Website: macys
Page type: gifting
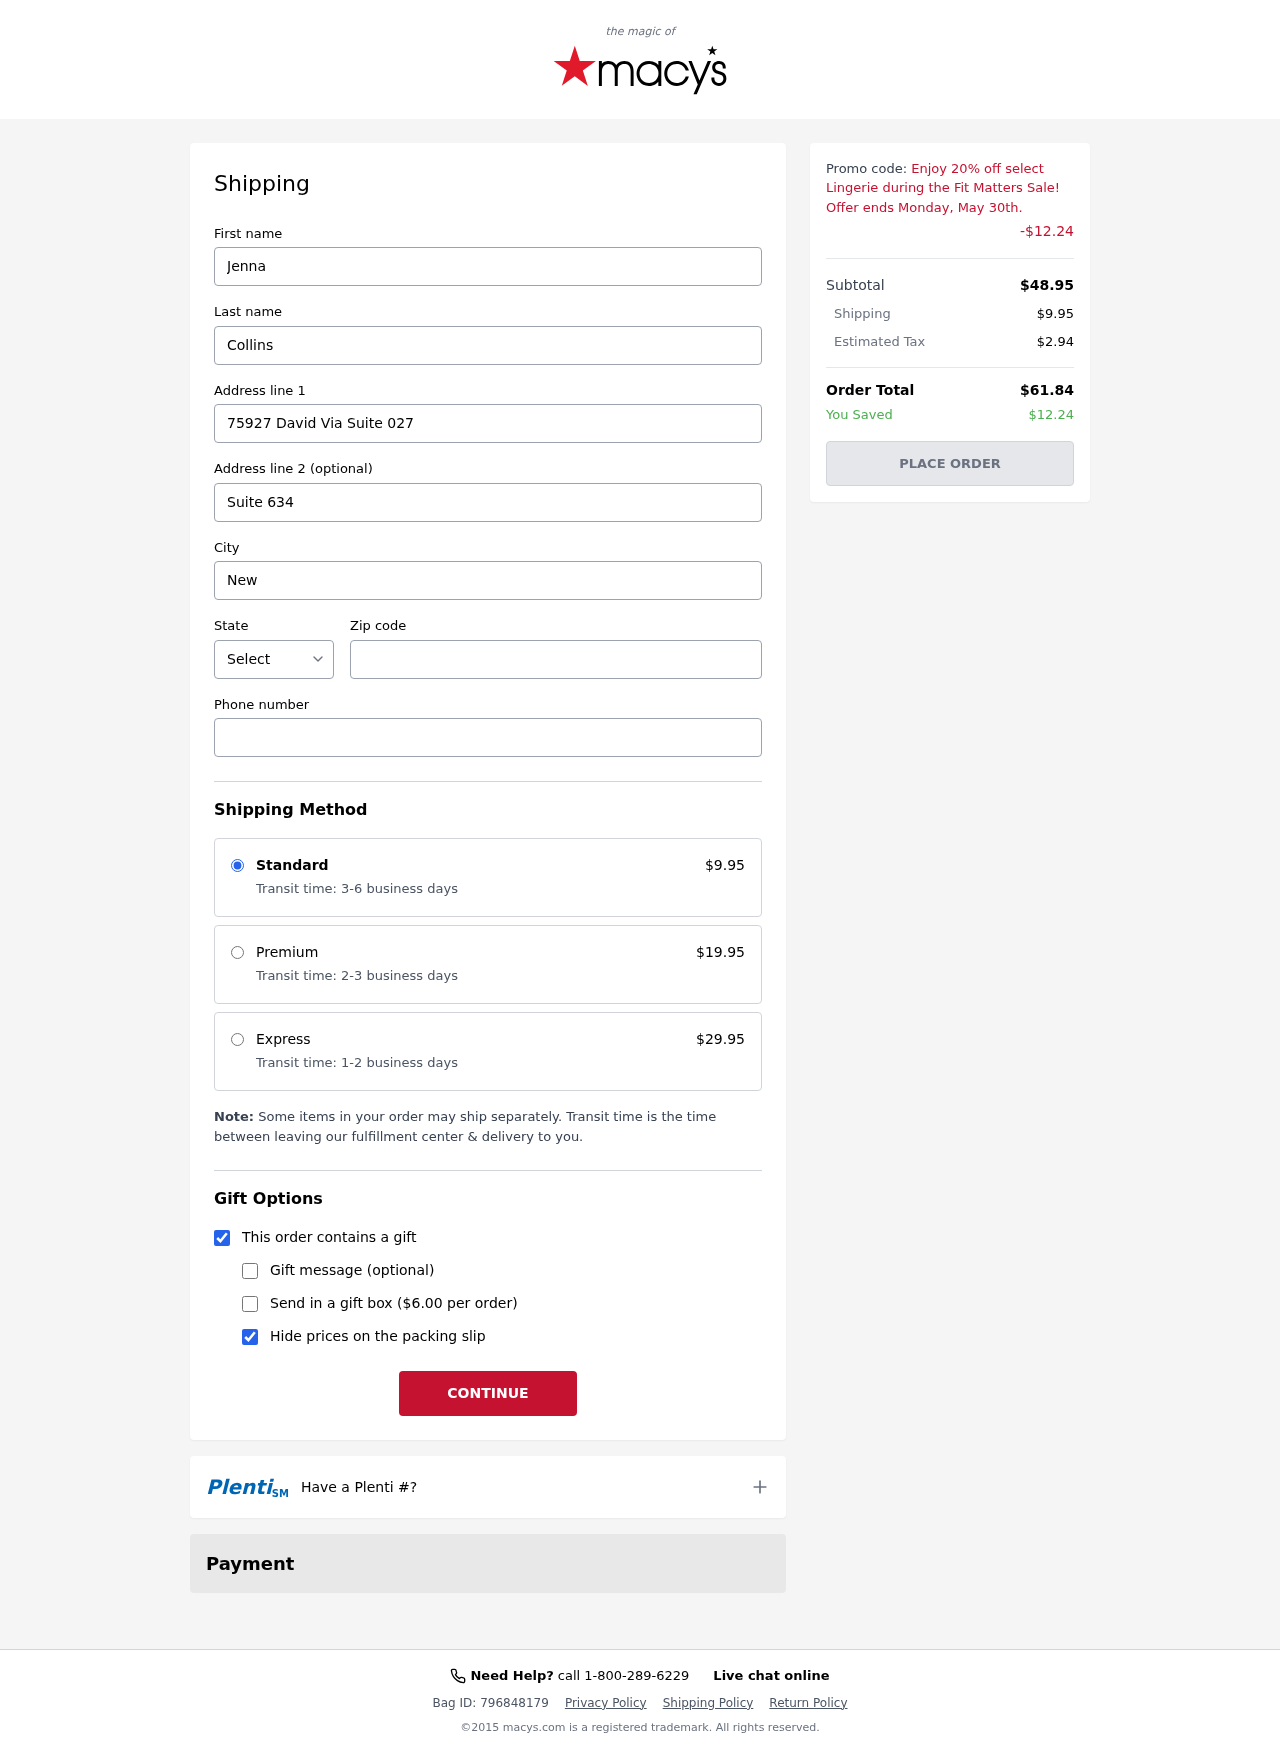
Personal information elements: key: PII_CITY
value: New Brian
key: PII_FIRSTNAME
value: Jenna
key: PII_LASTNAME
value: Collins
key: PII_PHONE
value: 2794496211
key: PII_POSTCODE
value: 33566
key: PII_STATE_ABBR
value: MN
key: PII_STREET
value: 75927 David Via Suite 027
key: PII_STREET2
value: Suite 634
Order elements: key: ORDER_SHIPPING_COST
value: $9.95
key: ORDER_DISCOUNT
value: -$12.24
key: ORDER_SUBTOTAL
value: $48.95
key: ORDER_TAX
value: $2.94
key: ORDER_TOTAL
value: $61.84
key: ORDER_SAVINGS
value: $12.24